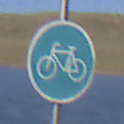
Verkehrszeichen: Radweg
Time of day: MorningAfternoon
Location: Outdoor (Nature)
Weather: Clear
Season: NotSpecified
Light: Natural